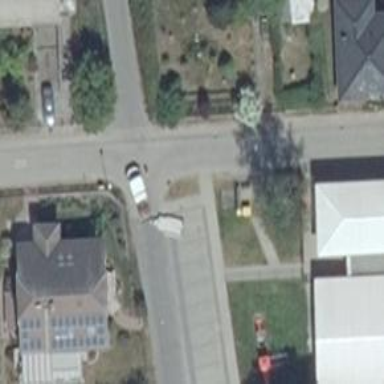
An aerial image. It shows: Residential road with asphalt surface and no sidewalk.